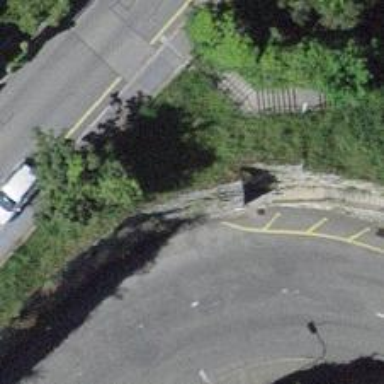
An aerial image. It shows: Retaining wall.